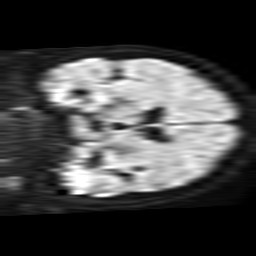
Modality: TRACE
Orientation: coronal
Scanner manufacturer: philips
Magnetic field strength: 1.5 T
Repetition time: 3.275 s
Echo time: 0.06922 s